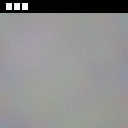
Screen state: on